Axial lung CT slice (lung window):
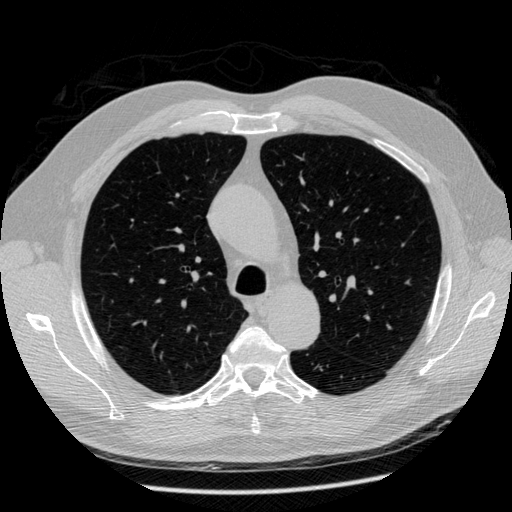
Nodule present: no